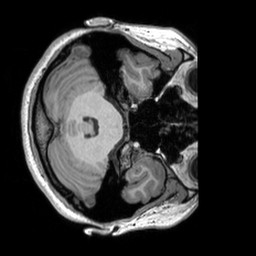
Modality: T1w
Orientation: axial
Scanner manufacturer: siemens
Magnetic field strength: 3 T
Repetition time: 2.53 s
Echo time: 0.00298 s